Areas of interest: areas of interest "Soccer Field"
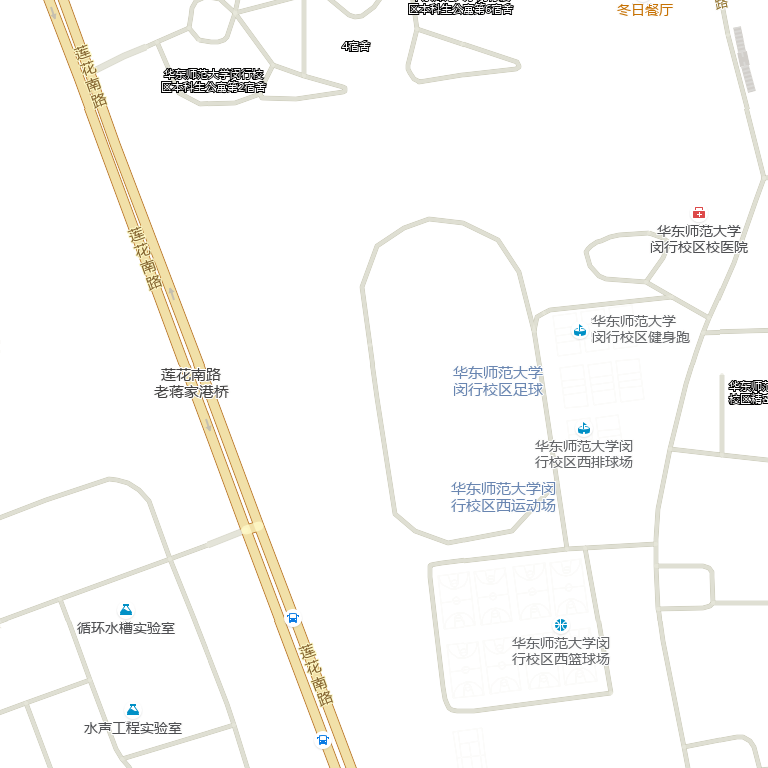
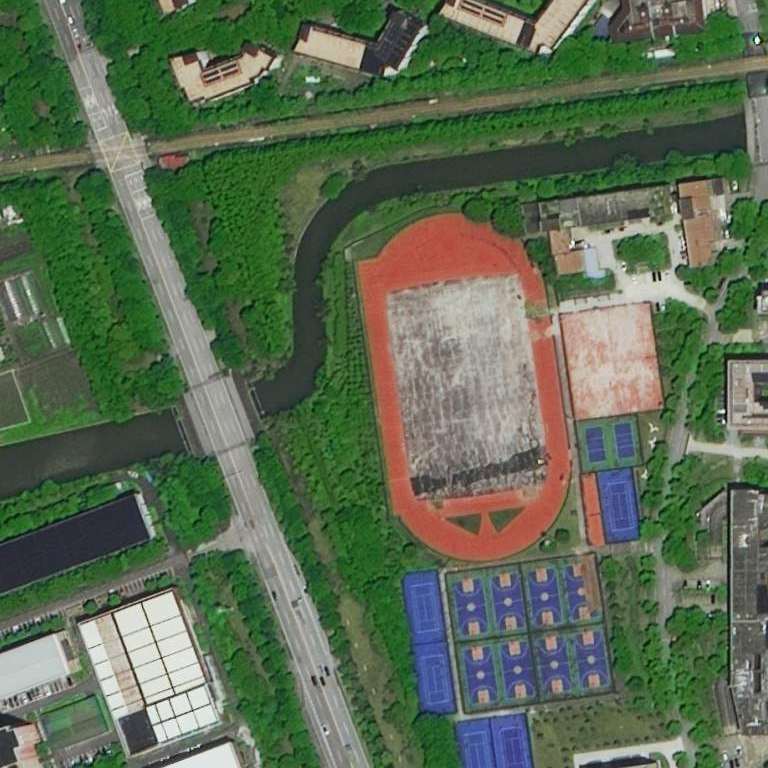